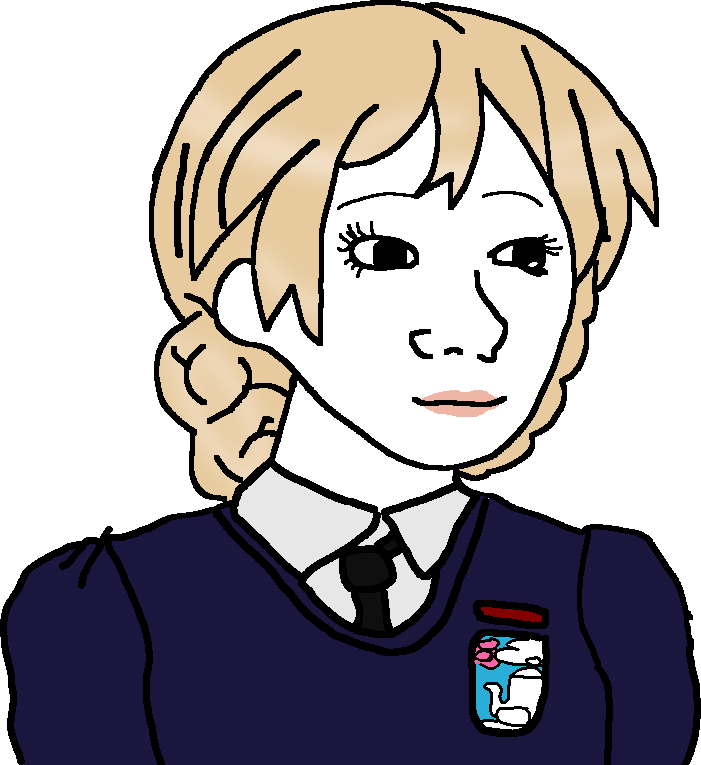
Label: 5_Trad_Wife